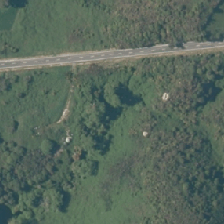
Land cover: deciduous_hardwood